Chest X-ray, PA view. Patient: 23 years old, sex M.
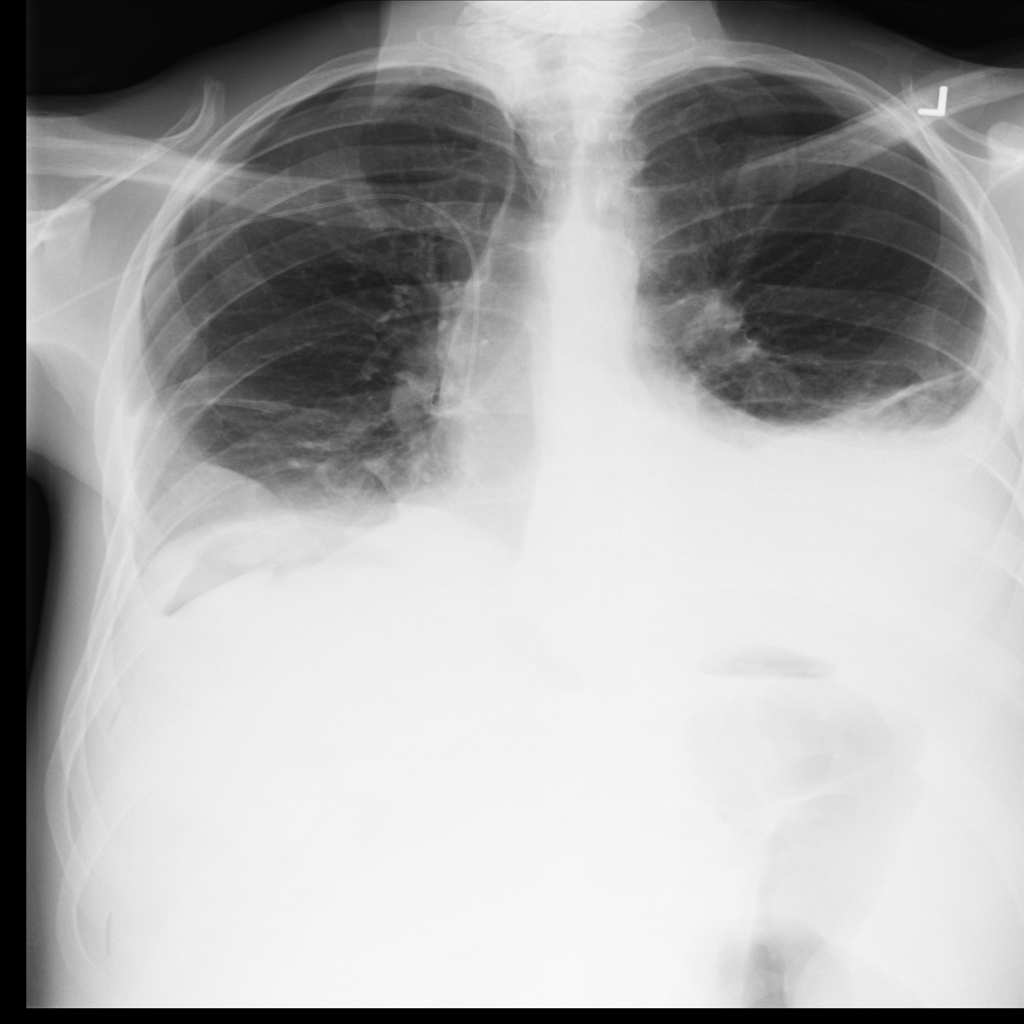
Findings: No Finding